Question: This is a continuation of the question here: <URL>
I have a ggplot2 area chart created by the following code. I want the labels from 'names' be aligned on the right side of the graph. I think 'directlabels' might work, but am willing to try whatever is most clever.
'''
require(ggplot2)
require(plyr)
require(RColorBrewer)
require(RCurl)
require(directlabels)
link <- getURL("http://dl.dropbox.com/u/25609375/so_data/final.txt")
dat <- read.csv(textConnection(link), sep=' ', header=FALSE,
col.names=c('count', 'name', 'episode'))
dat <- ddply(dat, .(episode), transform, percent = count / sum(count))
# needed to make geom_area not freak out because of missing value
dat2 <- rbind(dat, data.frame(count = 0, name = 'lane',
episode = '02-tea-leaves', percent = 0))
g <- ggplot(arrange(dat2,name,episode), aes(x=episode,y=percent)) +
geom_area(aes(fill=name, group = name), position='stack') + scale_fill_brewer()
g1 <- g + geom_dl(method='last.points', aes(label=name))
'''

I'm brand new to 'directlabels' and not really sure how to get the labels to align to right side of the graph with the same colors as the areas.
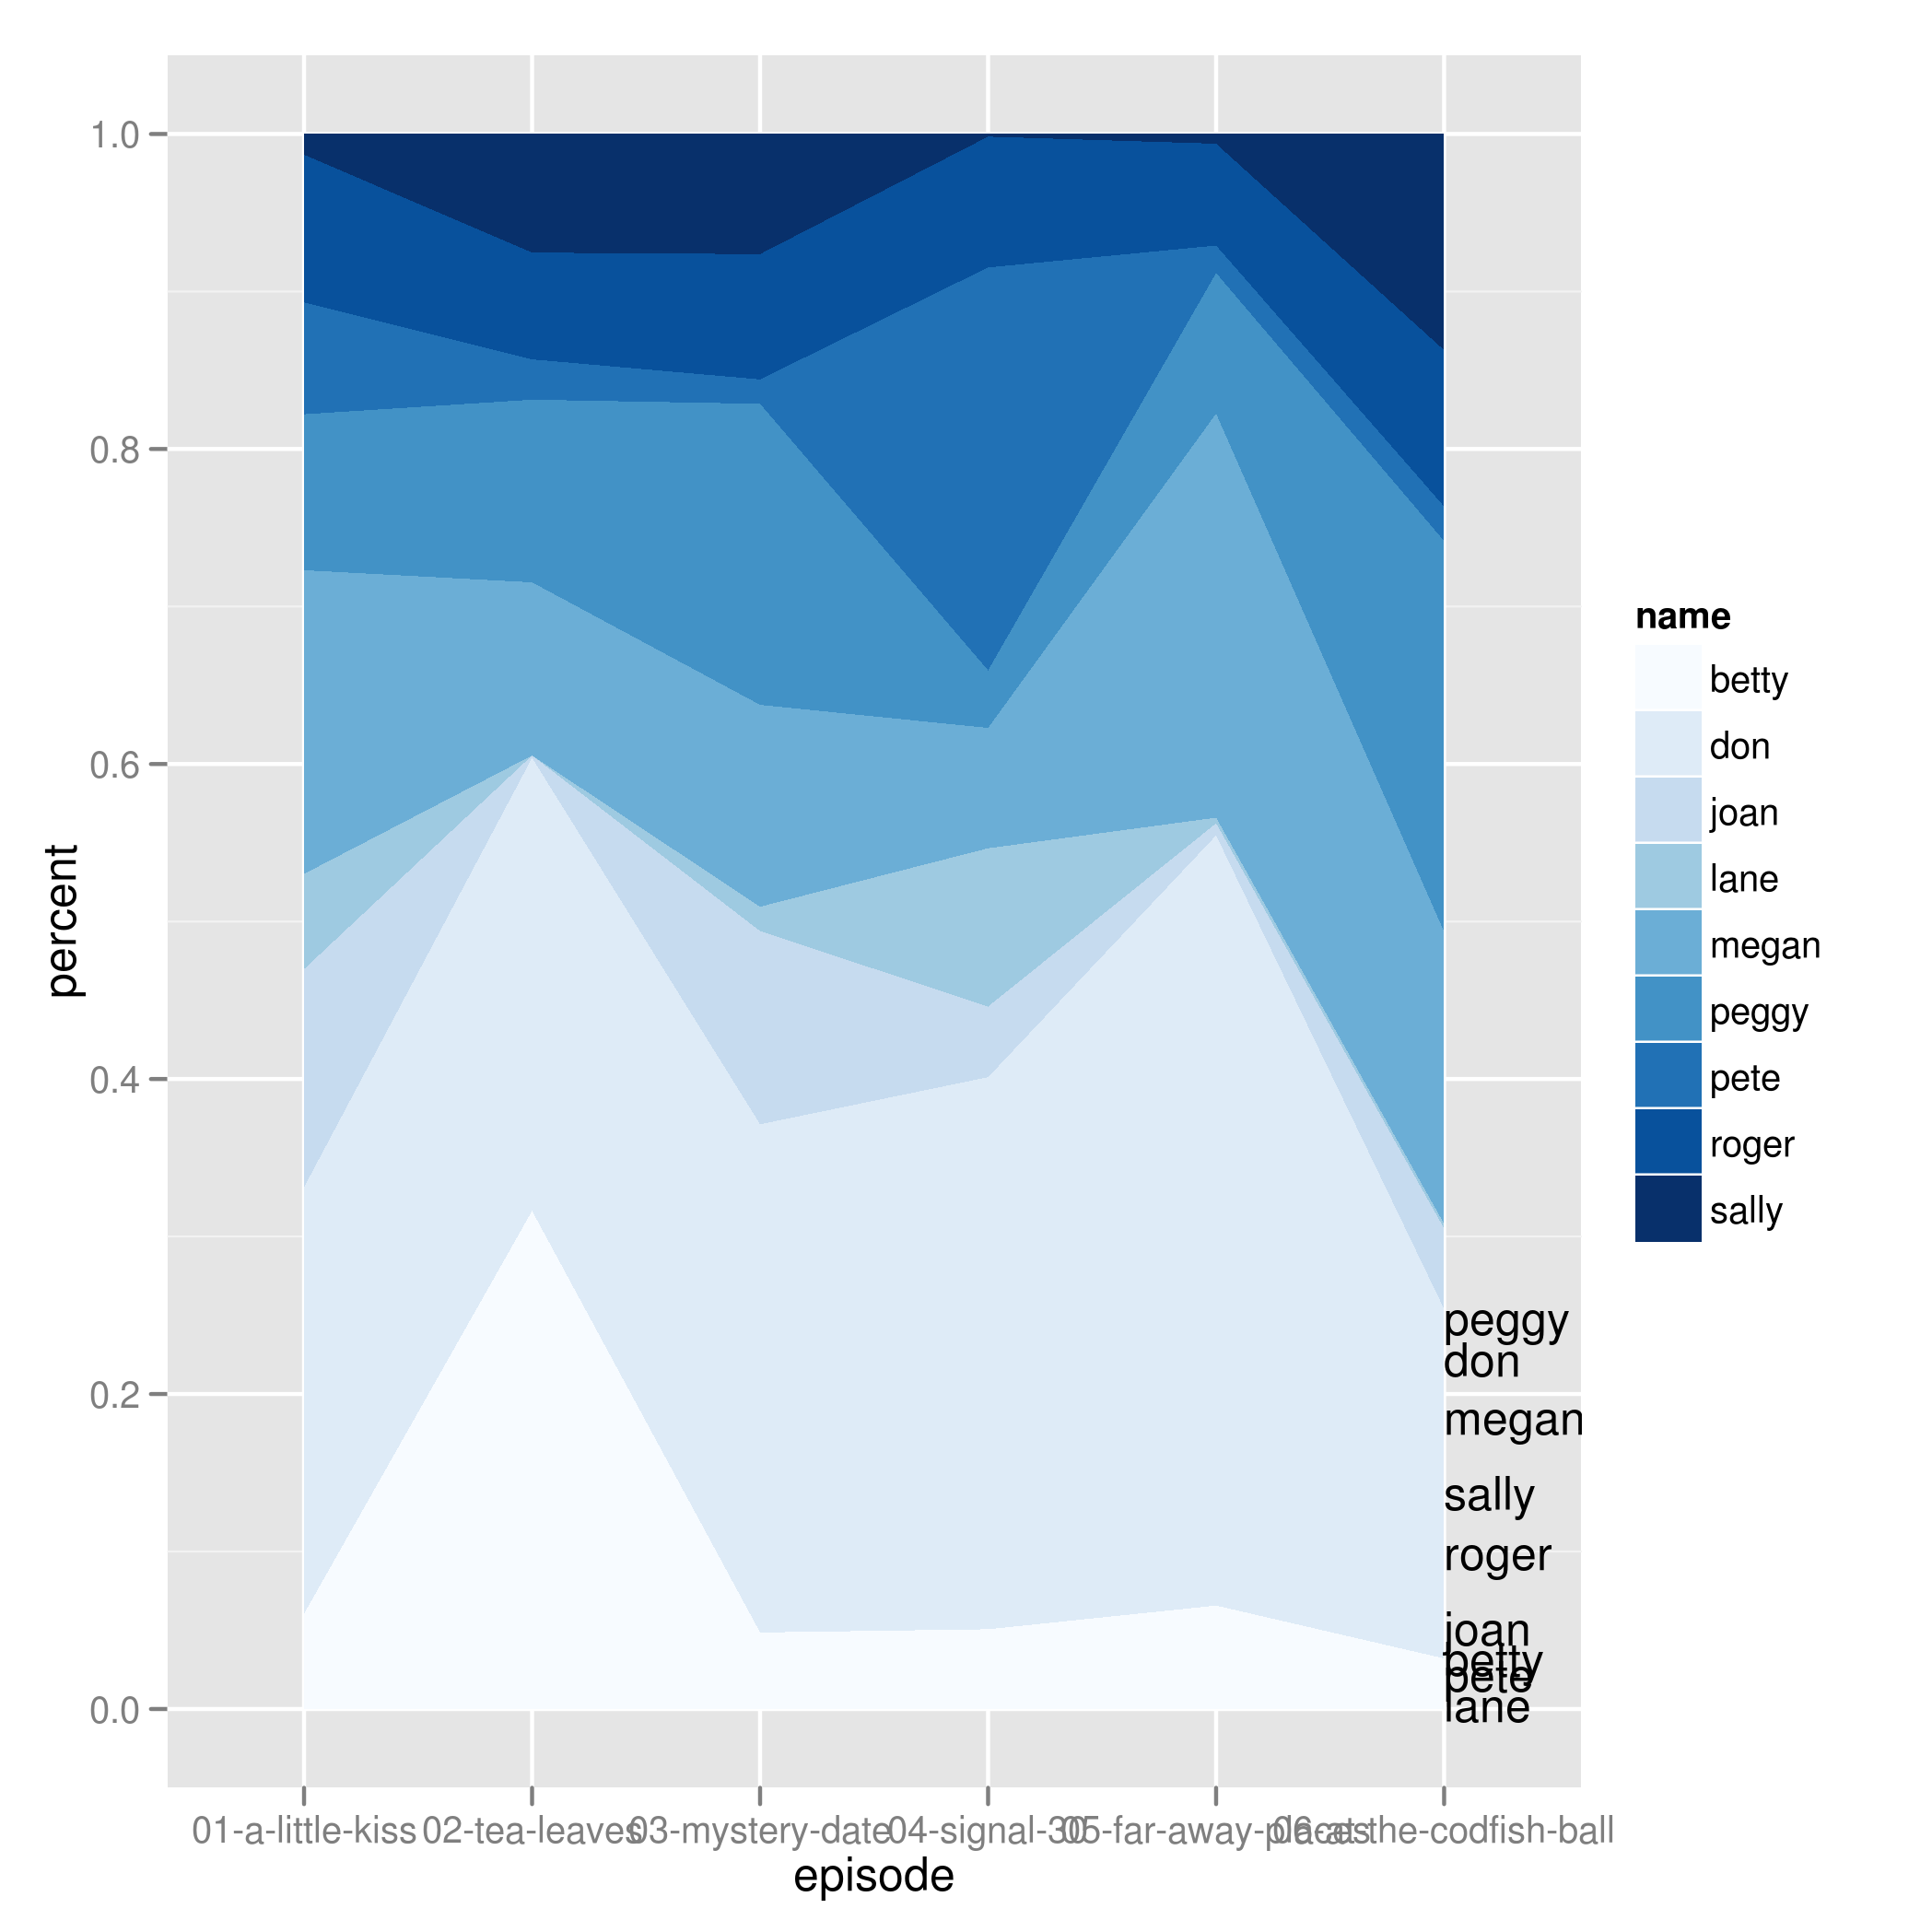
Answer: You can use simple 'geom_text' to add labels. First, subset you data set to get the final x value:
'''
dd=subset(dat, episode=="06-at-the-codfish-ball")
'''
Then order the data frame by factor level:
'''
dd = dd[with(dd, order(name, levels(dd$name))),]
'''
Then work out the cumulative percent for plotting:
'''
dd$cum = cumsum(dd$percent)
'''
Then just use a standard 'geom_text' call:
'''
g + geom_text(data=dd, aes(x=6, y=cum, label=name))
'''
Oh, and you may want to angle your x-axis labels to avoid over plotting:
'''
g + opts(axis.text.x=theme_text(angle=-25, hjust=0.5, size = 8))
'''